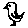
Label: bird